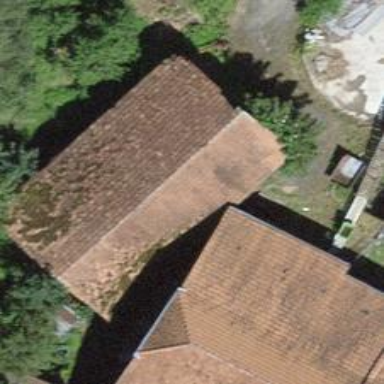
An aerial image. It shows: Barn.